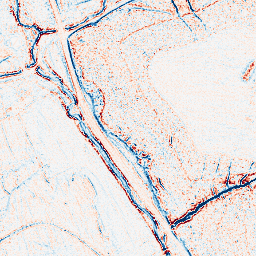
Category: edge_preserving
Decomposition family: bilateral
Decomposition parameters: d: 5
sigma_color: 75
sigma_space: 25
Upsampling method: linear_exact
Upsampling parameters: scale: 8
Upsampling scale: 8